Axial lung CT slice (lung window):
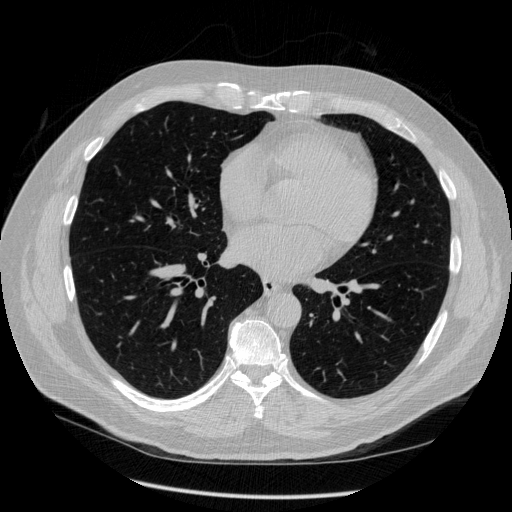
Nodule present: no